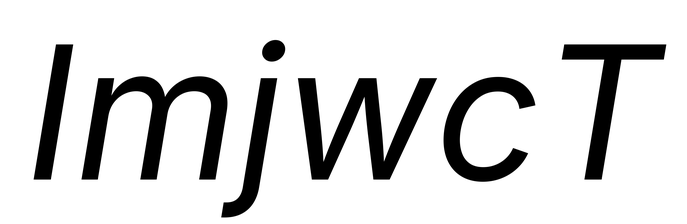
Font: Inter-Italic_Italic